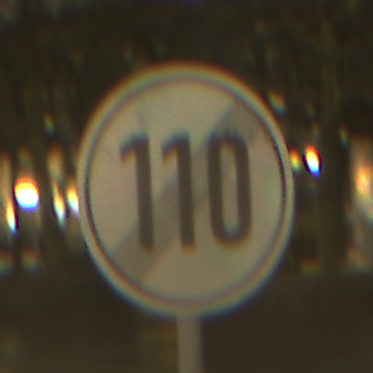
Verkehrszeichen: EndeGeschwindigkeit110
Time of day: Night
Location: Outdoor (Urban)
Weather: Overcast
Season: NotSpecified
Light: Artificial